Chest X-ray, PA view. Patient: 32 years old, sex F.
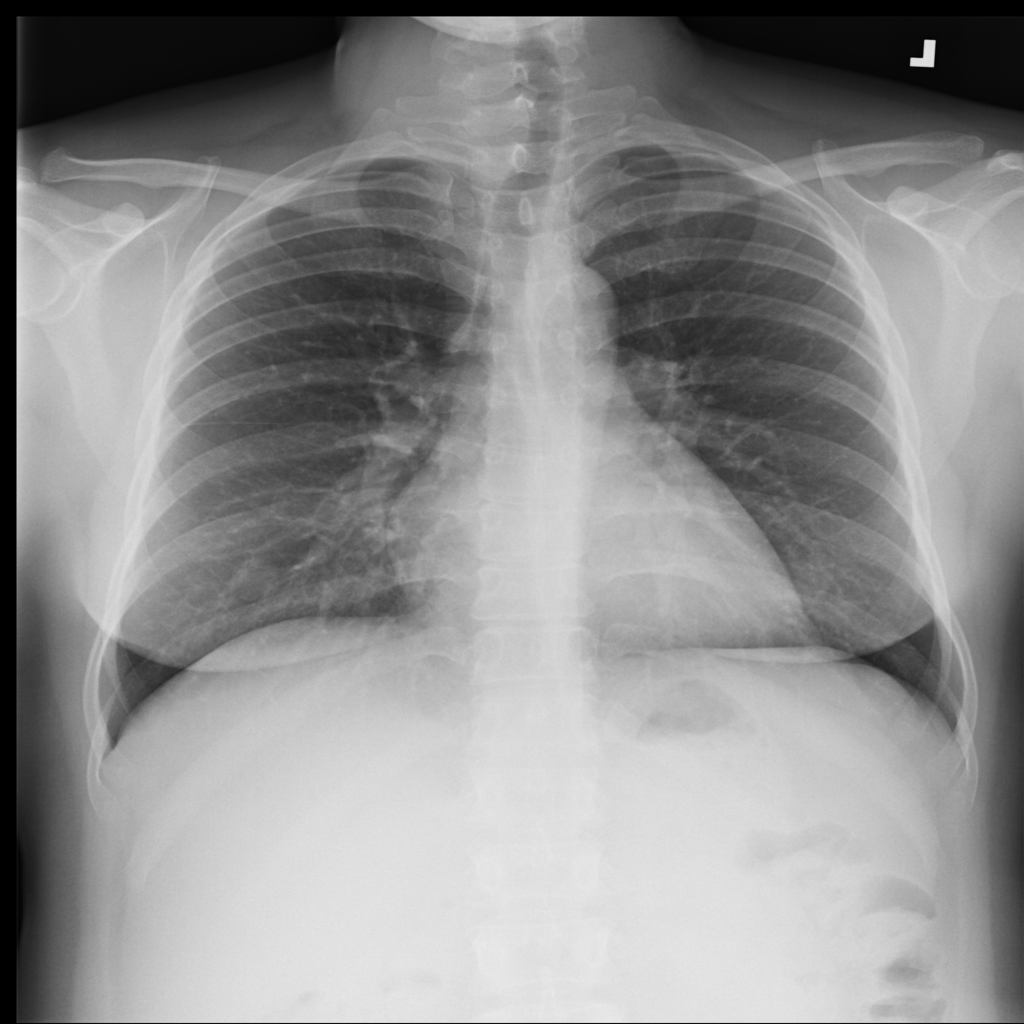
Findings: No Finding